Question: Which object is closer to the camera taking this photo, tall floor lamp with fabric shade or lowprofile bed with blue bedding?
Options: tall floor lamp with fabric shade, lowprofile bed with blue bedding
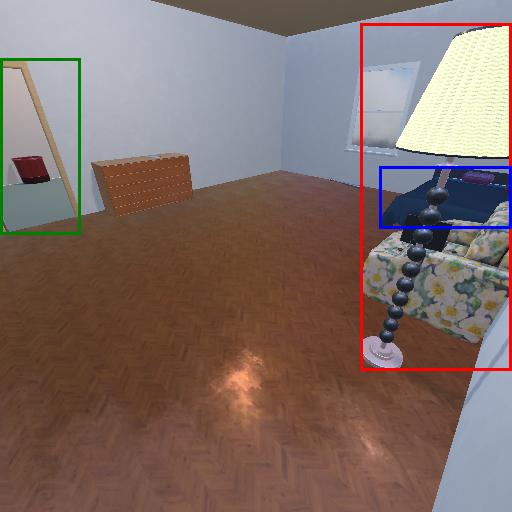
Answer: tall floor lamp with fabric shade